Прочный плоский обруч радиусом $R=1~м$ раскрутили вокруг вертикальной оси, проходящей через его центр, до частоты обращения $n=100~об/с$ и сообщили ему скорость $v_{0}=10~см/с$ вдоль поверхности (см. рисунок).  Коэффициент трения скольжения между обручем и поверхностью равен $\mu=0.1$.
За какое время $t_{1}$ обруч удалится на $s_{1}=10~см$ от начального положения?
Оцените, на какое максимальное расстояние $s$ удалится обруч от начального положения. Обруч равномерно прилегает к поверхности.
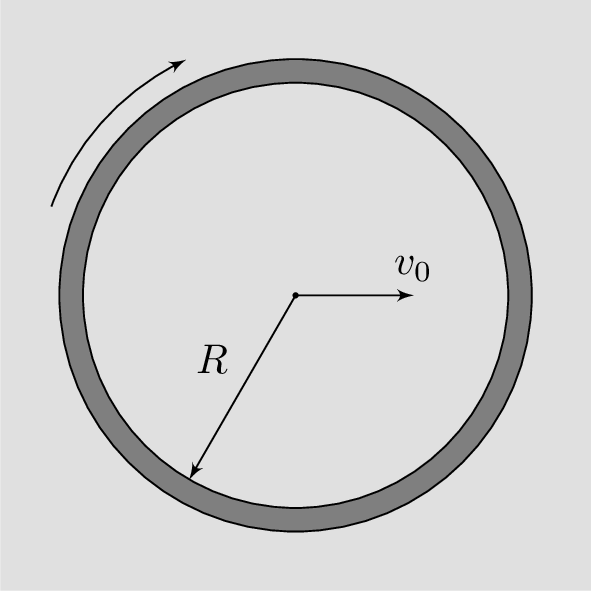
За какое время $t_{1}$ обруч удалится на $s_{1}=10~см$ от начального положения?
Решение: Начальная угловая скорость вращения обруча $\omega_{0}=2 \pi n$. Из условия задачи следует, что $\omega_{0} R \gg v_{0}$. Сила трения, действующая на любой малый элемент обруча, направлена против скорости этого элемента относительно поверхности. Для любой пары элементов обруча, симметричных относительно центра обруча, векторная сумма сил трения приблизительно равна нулю, поскольку выполняется записанное выше неравенство. Поэтому центр вращающегося обруча будет двигаться, почти не замедляясь по сравнению со случаем поступательного движения без вращения. Для оценки можно считать, что ускорение центра обруча $$ a_{c}=\mu g \frac{v_{0}}{\omega_{0} R} d 1.6 \cdot 10^{-4}~м/с^{2}, $$ т.е. очень мало. Тогда $$ t_{1} \approx \frac{s_{1}}{v_{0}}=1~с. $$
Ответ: $$ t_{1} \approx \frac{s_{1}}{v_{0}}=1~с. $$

Оцените, на какое максимальное расстояние $s$ удалится обруч от начального положения.
Решение: Почти равномерное движение центра обруча будет продолжаться приблизительно до тех пор, пока не прекратится вращение обруча. Оценим время $T$ до прекращения вращения. Для малого элемента обруча массой $\Delta m$ работа сил трения за время $\Delta t$ при вращении с угловой скоростью $\omega$ равна $$ \Delta A=-\mu \Delta m g(\omega R \Delta t). \quad (1) $$ Эта работа равна изменению кинетической энергии: $$ \Delta A=\Delta \frac{\Delta m(\omega R)^{2}}{2}=\Delta m \omega R^{2} \Delta \omega. \quad (2) $$ Из $(1)$ и $(2)$ находим $$ \Delta t=-\frac{R}{\mu g} \Delta \omega, \\ T=\frac{\omega_{0} R}{\mu g}=640~с. $$ За это время обруч удалится (оценочно) на расстояние $$ s=v_{0} T-\frac{A_{c} T^{2}}{2} \approx 64~м-7~м=57~м. $$ Более точные оценки дают $s \approx 40~м$. Получаем ответ: $t_{1}=1~с$, $s \approx 57~м$ (точнее $s \approx 40~м$).
Ответ: $$ s=v_{0} T-\frac{A_{c} T^{2}}{2} \approx 57~м. $$ Более точные оценки дают $s \approx 40~м$.
Темы:
T, Механика, Всероссийские, Вращательное движение, Сухое трение, Трение